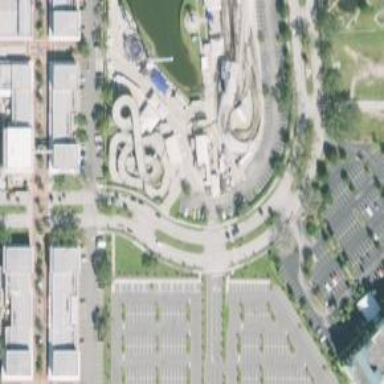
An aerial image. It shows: Raceway for motor sports.